Interaction volume radius: 5 \u00c5
Interaction volume height: 20 \u00c5
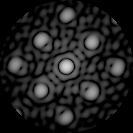
Disorder parameter: 0.1524